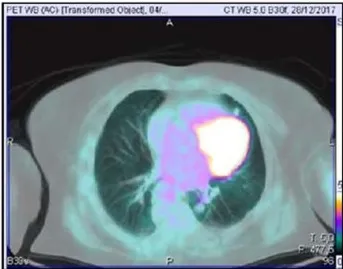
18FDG-PET scan showing lung uptake.
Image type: radiology (pet)